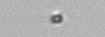
Label: nanoplankton_mix